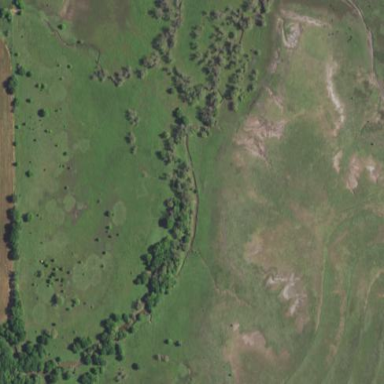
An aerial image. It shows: Wetland area.